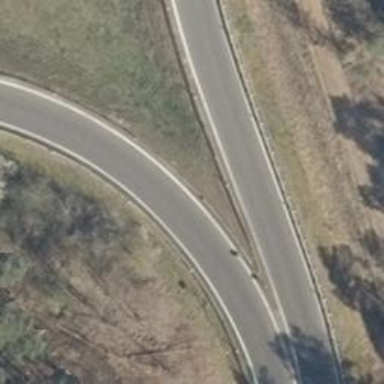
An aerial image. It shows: Asphalt motorway link.